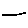
Label: line